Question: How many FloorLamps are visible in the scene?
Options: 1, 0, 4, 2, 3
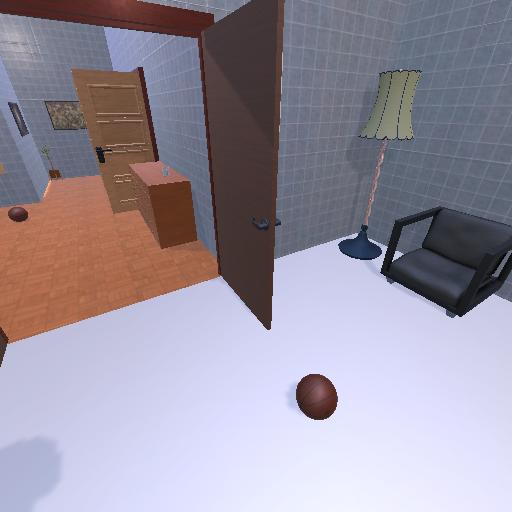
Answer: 1